Question: I was able to style button to my liking with pure XML (no image). Here is how it looks:
shape_button_normal_blue.xml
'''
<?xml version="1.0" encoding="utf-8"?>
<shape xmlns:android="http://schemas.android.com/apk/res/android" android:shape="rectangle">
<corners android:radius="7dip"/>
<gradient android:startColor="@color/blue_start" android:endColor="@color/blue_end" android:angle="270" />
<stroke android:width="1dip" android:color="#80036990" />
<padding android:left="5dip" android:right="5dip" android:top="7dip" android:bottom="7dip"/>
</shape>
'''
Similar to that I described other shapes for pressed/disabled/etc
Here is my selector_button_blue:
'''
<?xml version="1.0" encoding="utf-8"?>
<selector xmlns:android="http://schemas.android.com/apk/res/android">
<item android:state_window_focused="false" android:state_enabled="true"
android:drawable="@drawable/shape_button_normal_blue" />
<item android:state_window_focused="false" android:state_enabled="false"
android:drawable="@drawable/shape_button_disabled" />
<item android:state_pressed="true"
android:drawable="@drawable/shape_button_selected" />
<item android:state_focused="true" android:state_enabled="true"
android:drawable="@drawable/shape_button_focused_blue" />
<item android:state_enabled="true"
android:drawable="@drawable/shape_button_normal_blue" />
<item android:state_focused="true"
android:drawable="@drawable/shape_button_normal_blue" />
<item android:drawable="@drawable/shape_button_disabled" />
</selector>
'''
And finally my style:
'''
<style name="MyBlueButton" parent="@android:style/Widget.Button">
<item name="android:background">@drawable/selector_button_blue</item>
<item name="android:layout_marginLeft">1dp</item>
<item name="android:layout_marginRight">1dp</item>
<item name="android:layout_marginTop">5dp</item>
<item name="android:layout_marginBottom">5dp</item>
<item name="android:textColor">@color/white</item>
<item name="android:textSize">18dp</item>
<item name="android:textStyle">bold</item>
<item name="android:layout_height">wrap_content</item>
<item name="android:layout_width">fill_parent</item>
</style>
'''
I'm using those buttons just fine with text. Happy and proud :)
Now I need to put icon on them. I see there is drawingTop/Bottom/Left/Right but it doesn't do what I need. What do I miss here? How do I make it nice and centered?
'''
<Button style="@style/MyBlueButton" android:layout_marginTop="0dp" android:text="" android:layout_width="0dp" android:layout_weight="0.15"
android:drawableTop="@drawable/ic_accept"/>
'''

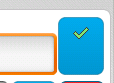
Answer: use imagebutton, something like Edited
'''
>
<ImageButton
android:id="@+id/call"
android:layout_width="wrap_content"
android:layout_height="wrap_content"
android:src="@drawable/ic_accept"
android:background="@drawable/selector_button_blue"
/>
'''